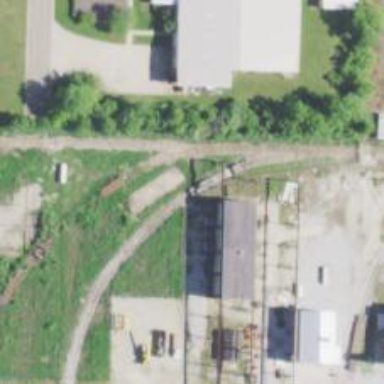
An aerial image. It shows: Railway siding for service.